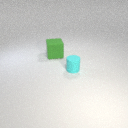
large green rubber cube to the left of small cyan rubber cylinder